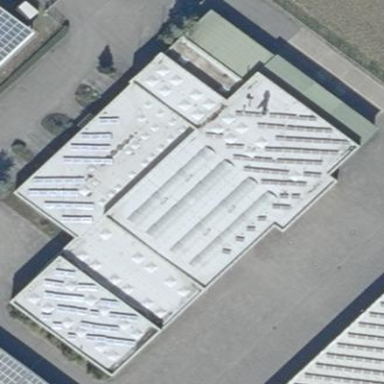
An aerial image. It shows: Solar photovoltaic panel generating electricity. It is small installation located on building.